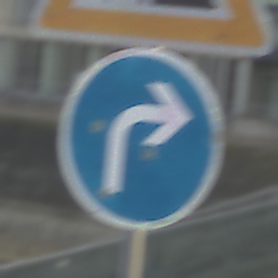
Verkehrszeichen: VorgeschriebeneFahrtrichtungRechts
Zusatzzeichen oben: Arbeitsstelle
Umgebung: Outdoor, Urban
Tageszeit: SunriseSunset
Wetter: PartlyCloudy
Licht: Natural
Jahreszeit: NotSpecified
Kontrast: LowContrast